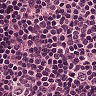
Metastatic tissue present: no